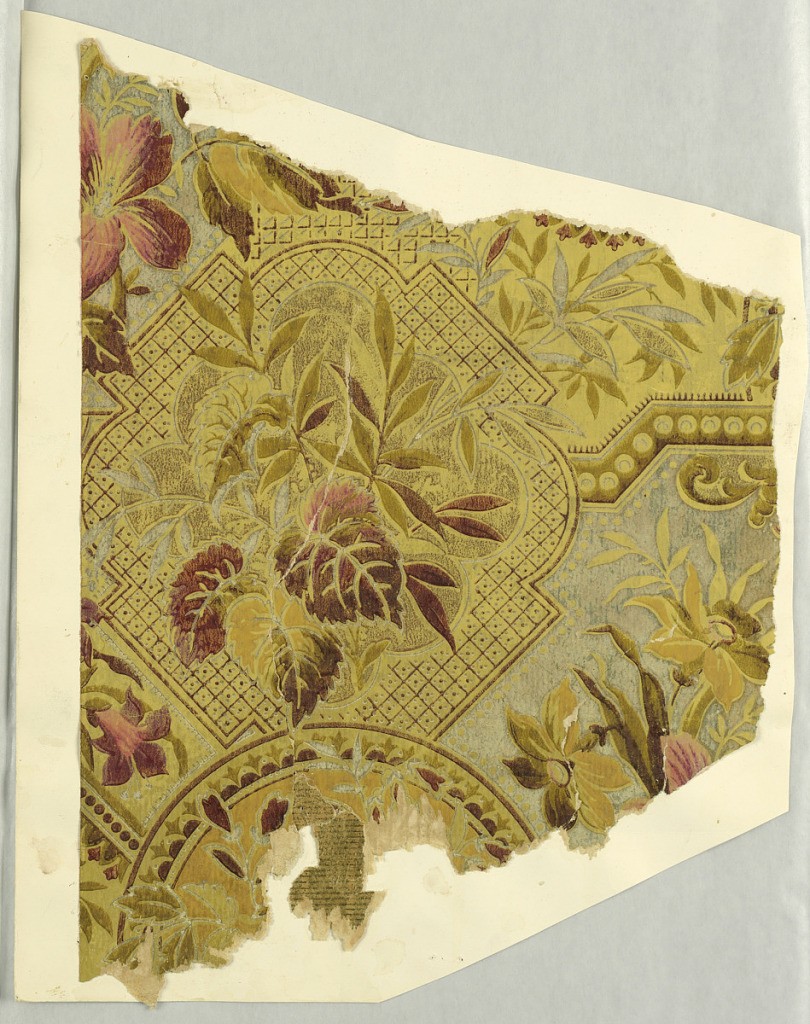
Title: Sidewall - fragment
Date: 1870–90
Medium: Machine-printed
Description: In the Aesthetic style, stylized foliage and floral motifs set within geometric divisions, printed in mauves and tans on off-white ground.